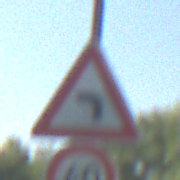
Verkehrszeichen: KurveLinks
Zusatzzeichen unten: Geschwindigkeit40
Umgebung: Outdoor, Nature
Tageszeit: Midday
Wetter: Clear
Licht: Natural
Jahreszeit: NotSpecified
Kontrast: HighContrast